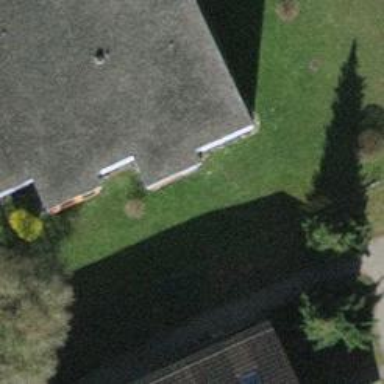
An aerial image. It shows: Flat-roofed apartment building.